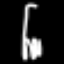
Label: fork